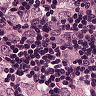
Metastatic tissue present: yes